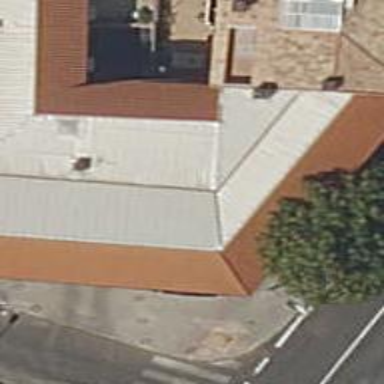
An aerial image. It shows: Furniture shop.